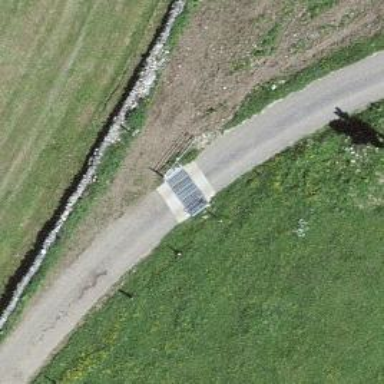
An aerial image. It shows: Cattle grid barrier.